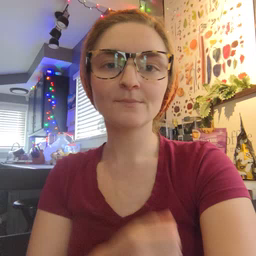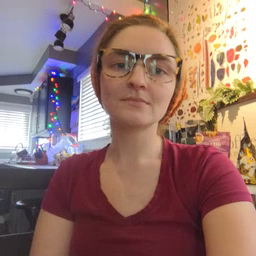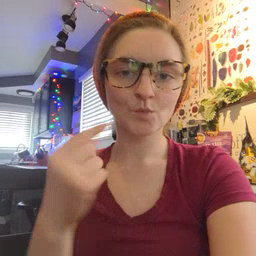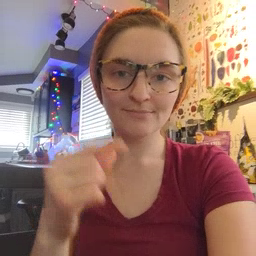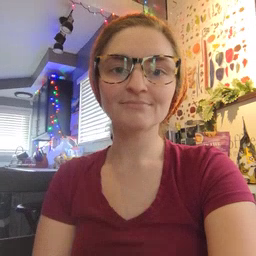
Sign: green